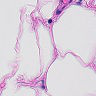
Metastatic tissue present: no